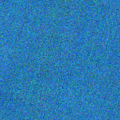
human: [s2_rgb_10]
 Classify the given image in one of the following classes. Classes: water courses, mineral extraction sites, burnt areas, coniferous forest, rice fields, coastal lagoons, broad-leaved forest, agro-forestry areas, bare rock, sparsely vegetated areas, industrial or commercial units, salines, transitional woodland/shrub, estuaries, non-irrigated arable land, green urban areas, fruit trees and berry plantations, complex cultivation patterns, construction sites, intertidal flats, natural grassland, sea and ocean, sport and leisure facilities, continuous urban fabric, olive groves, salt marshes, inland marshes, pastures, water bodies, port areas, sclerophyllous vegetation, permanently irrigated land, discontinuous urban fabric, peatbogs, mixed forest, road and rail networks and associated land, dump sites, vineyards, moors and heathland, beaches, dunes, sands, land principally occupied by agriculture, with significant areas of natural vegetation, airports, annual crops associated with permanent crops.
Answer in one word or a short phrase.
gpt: sea and ocean